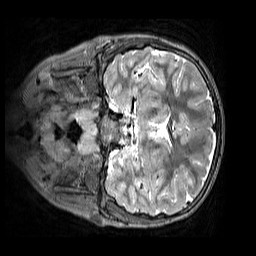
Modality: T2w
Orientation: coronal
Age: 10
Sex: male
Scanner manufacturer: siemens
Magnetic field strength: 3 T
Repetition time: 3.2 s
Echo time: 0.408 s